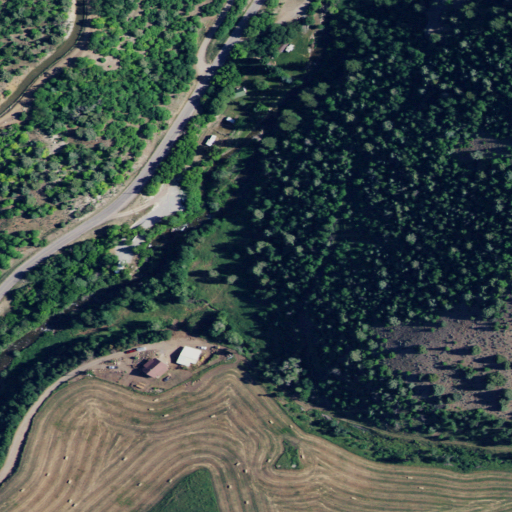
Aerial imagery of valley in Idaho named Self Help Hollow containing deciduous forest, shrub, cultivated crops, open development, pasture, low intensity development, evergreen forest, and medium intensity development